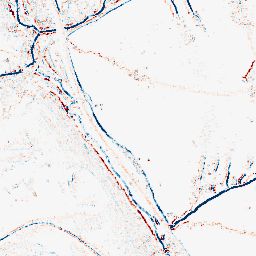
Category: morphological
Decomposition family: morphological_square
Decomposition parameters: operation: average
size: 3
Upsampling method: sinc_hamming
Upsampling parameters: scale: 4
kernel_size: 8
Upsampling scale: 4